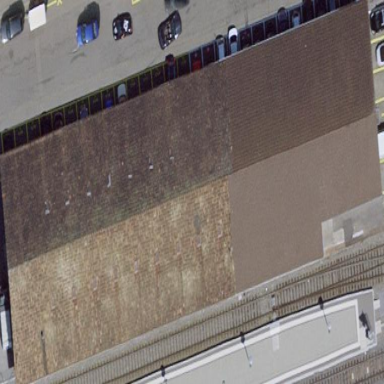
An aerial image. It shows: Transportation building with gabled roof made of brown roof tiles.